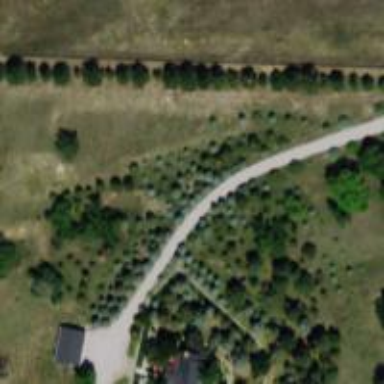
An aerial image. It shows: Driveway.